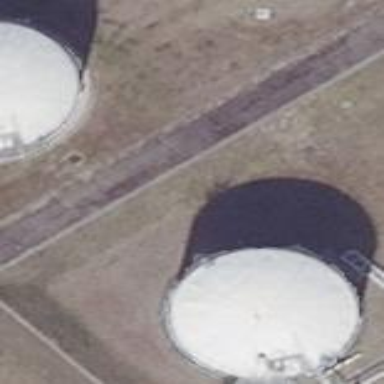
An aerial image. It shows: Storage tank that is man-made.